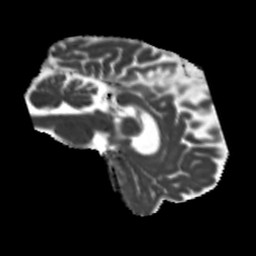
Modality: MD
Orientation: sagittal
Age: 56
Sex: male
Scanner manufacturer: siemens
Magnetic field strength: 3 T
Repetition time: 5.25 s
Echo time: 0.08 s